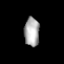
Tissue: lung
Cell type: Epithelial cells
Senescence score: 0.1722
Nuclear area (px): 423
Mean DAPI intensity: 171.872